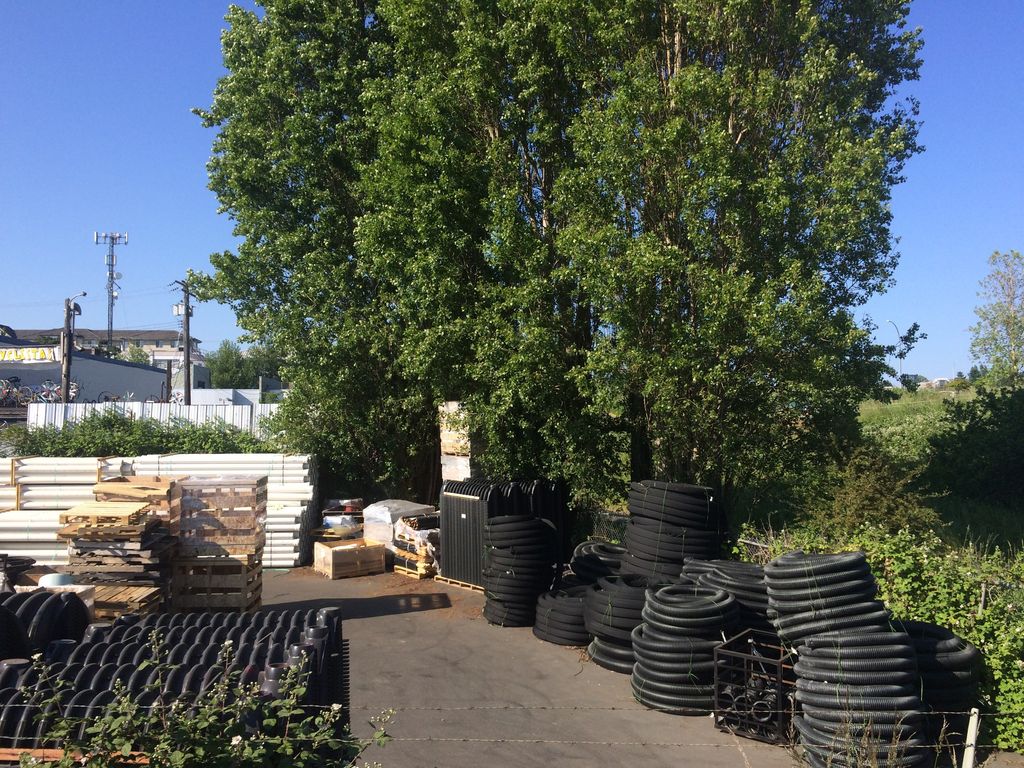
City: victoria